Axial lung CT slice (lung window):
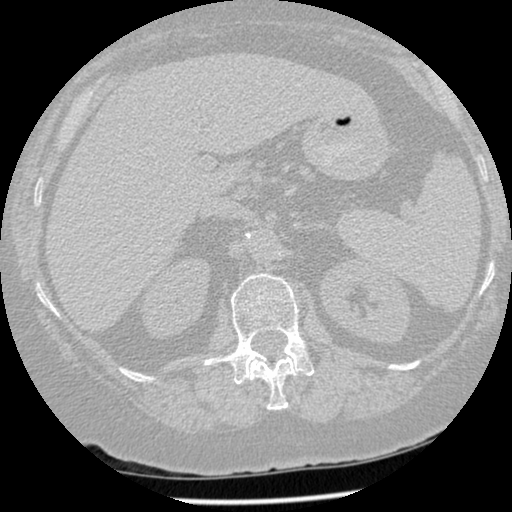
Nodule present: no